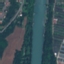
Label: River